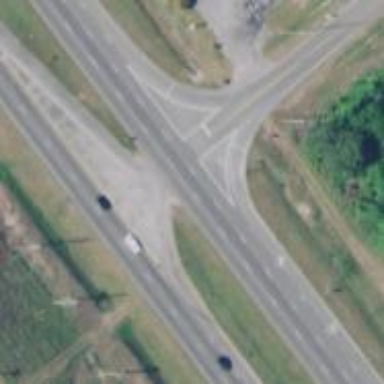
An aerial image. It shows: Trunk link highway.